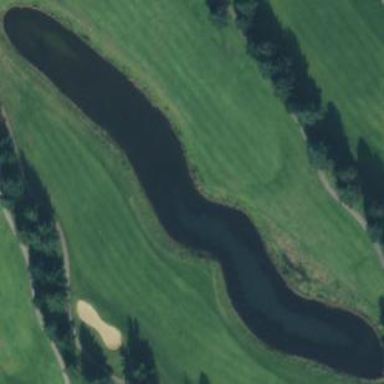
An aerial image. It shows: Water hazard in golf course. The hazard is natural water feature.